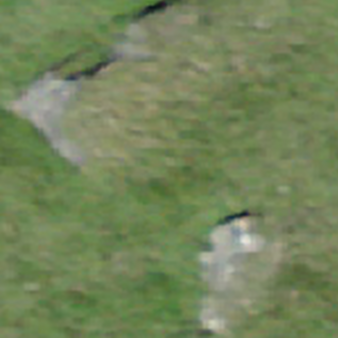
Label: other